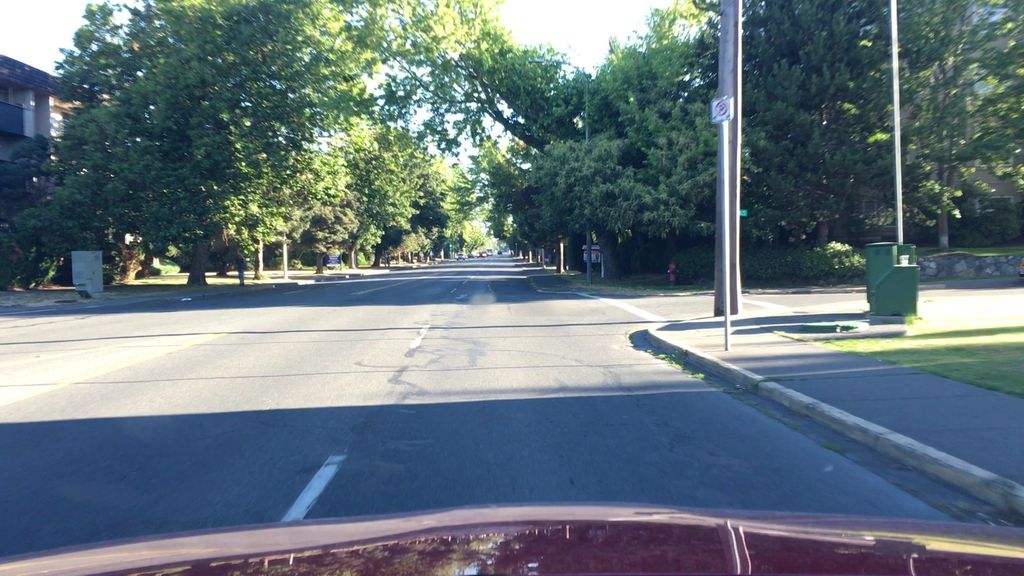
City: victoria